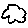
Label: cloud